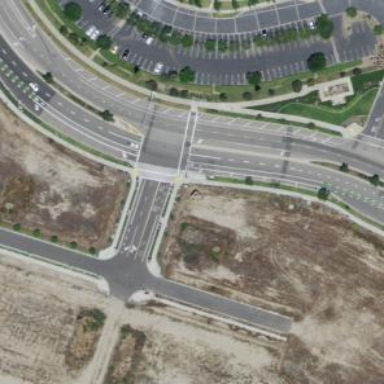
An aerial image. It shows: Secondary link road.